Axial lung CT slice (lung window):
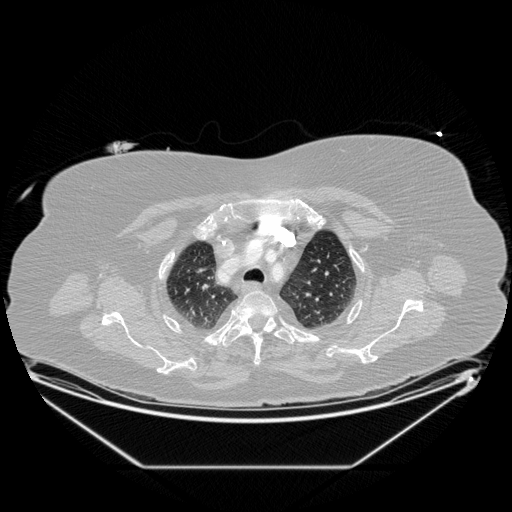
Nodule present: no